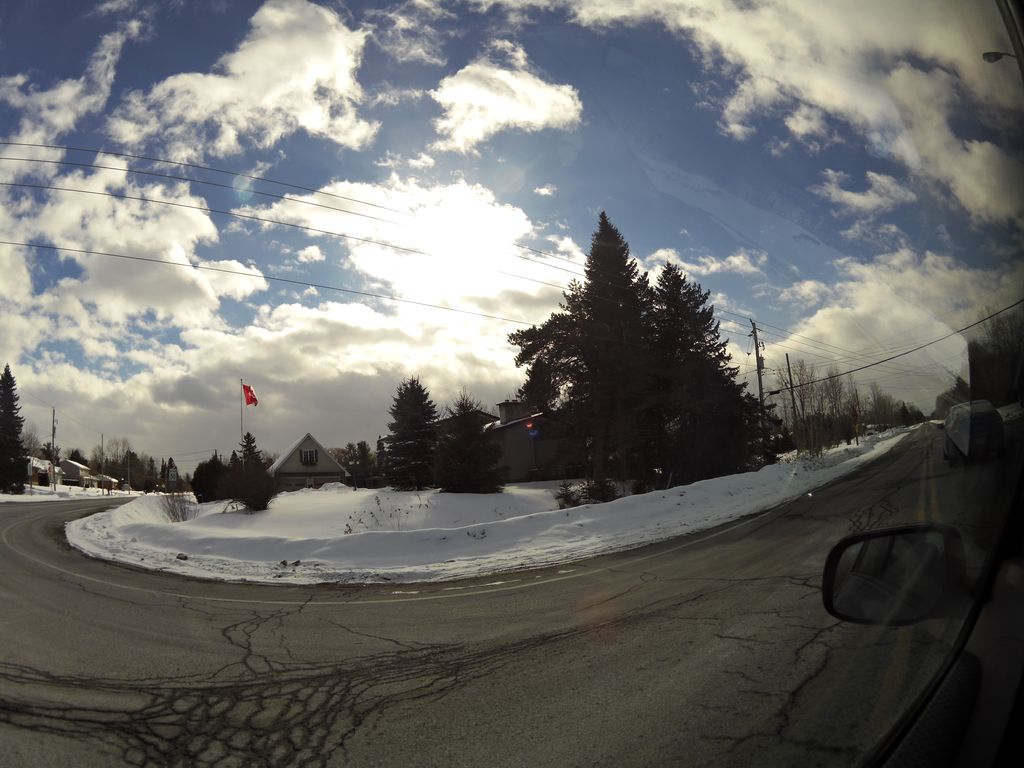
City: ottawa-gatineau